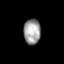
Tissue: skin
Cell type: Fibroblasts
Senescence score: 0.7963
Nuclear area (px): 417
Mean DAPI intensity: 160.031